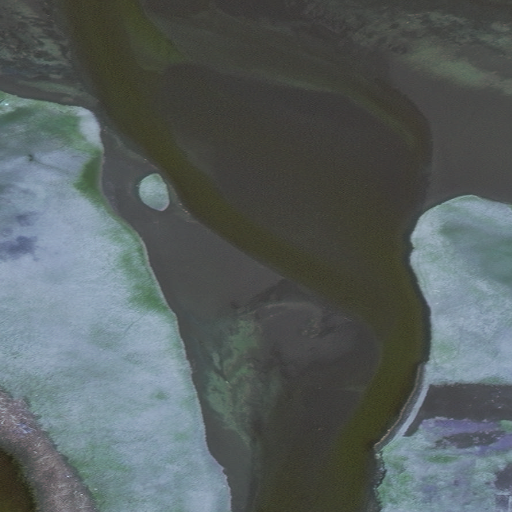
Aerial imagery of beach in Alaska named Chiqix Hasax containing only unknown